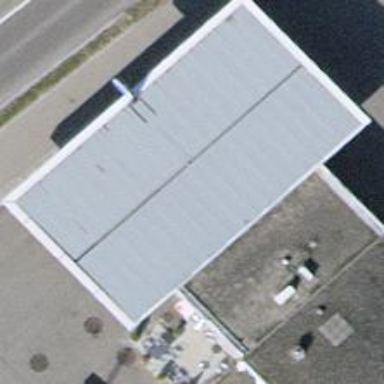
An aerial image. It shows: Fuel station.